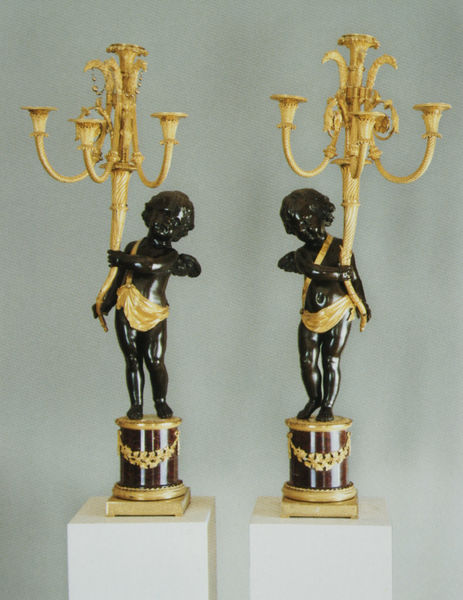
Titel: Kandelaber-Paar mit Amor-Figur
Standort: St. Petersburg
Institution: Schloss Pawlowsk
Schlagwörter: blau, flügel, kopf, lendenschurz, nackt, schurz, weiß, bewegung, braun, grau, köpfe, licht, marmor, schmuck, schwarz, säule, säulen, rot, tuch, zylinder, arme, band, barock, halten, sockel, stein, hände, gold, drei, kind, paar, girlande, locken, kinder, pferde, rund, engel, keramik, putto, skulptur, beine, füße, zwei, jungen, knaben, figuren, dick, riemen, glanz, kerze, kerzen, leuchter, bronze, plinthe, podest, junge, geneigt, foto, fotografie, photographie, vier, neger, schwarze, flamme, knabe, ringe, vergoldet, hässlich, ranke, girlanden, photo, kerzenständer, kerzenhalter, kerzenleuchter, skulpturen, statuen, afrikaner, eros, mohr, museum, basis, statuetten, empire, kitsch, standbein, amor, putten, geflügelt, schief, kleinplastik, objekt, putti, ebenholz, kandelaber, amoretten, alabaster, dreiarmig, set, feston, podeste, exponate, piedestal, mohren, zwillinge, drei arme, asymetrisch, goldsockel, halterpaar, leuchterknaben, lüser, morh, negerkinder, old, renaisaice, objket, kitch, tischleuchter, pendands, pendants, tuschware